Question: I need to make custom "Settings" button in navigation bar.
But, unfortunately, I was unable to make in in storyboard editor correctly.
I need to see only my picture, no button rectangle.

Is there are a way to make with kind of button correctly?
Thanks.
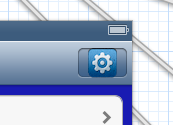
Answer: You can add this code in the ViewController '-viewDidLoad' method:
for the left bar button:
'''
UIButton *leftButton = [UIButton buttonWithType:UIButtonTypeCustom];
UIImage *buttonImage = [UIImage imageNamed:@"NavBarMapBtn.png"];
[leftButton setImage:buttonImage forState:UIControlStateNormal];
leftButton.frame = CGRectMake(0, 0, buttonImage.size.width, buttonImage.size.height);
[leftButton addTarget:self action:@selector(changeView) forControlEvents:UIControlEventTouchUpInside];
self.navigationItem.leftBarButtonItem = [[UIBarButtonItem alloc] initWithCustomView:leftButton];
'''
or for the right bar button:
'''
UIButton *rightButton = [UIButton buttonWithType:UIButtonTypeCustom];
UIImage *buttonImage = [UIImage imageNamed:@"NavBarMapBtn.png"];
[rightButton setImage:buttonImage forState:UIControlStateNormal];
rightButton.frame = CGRectMake(0, 0, buttonImage.size.width, buttonImage.size.height);
[rightButton addTarget:self action:@selector(changeView) forControlEvents:UIControlEventTouchUpInside];
self.navigationItem.rightBarButtonItem = [[UIBarButtonItem alloc] initWithCustomView:rightButton];
'''
There's no need to add a BarButtonItem to your view in the xib or storyboard.
Here's what it could look like: